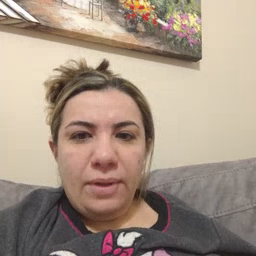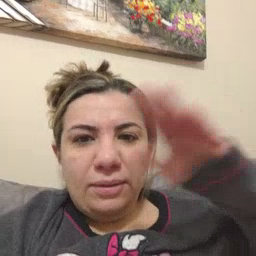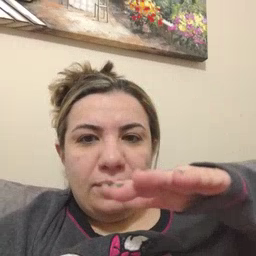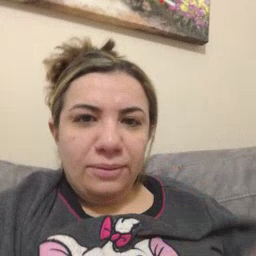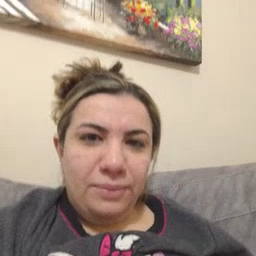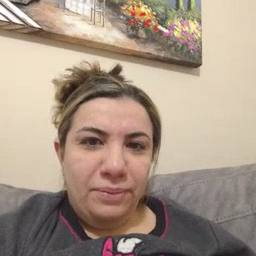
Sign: on